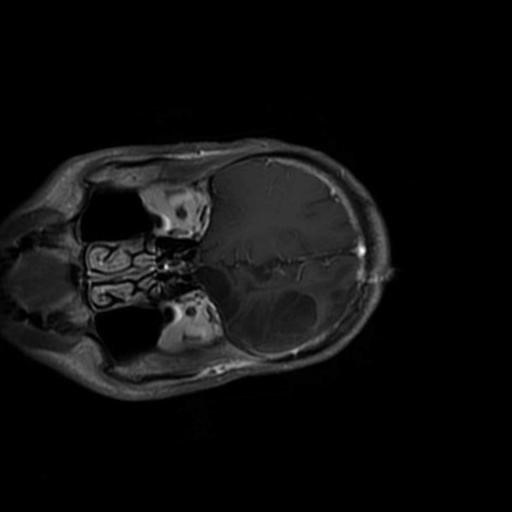
Label: brain_glioma